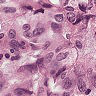
Metastatic tissue present: yes